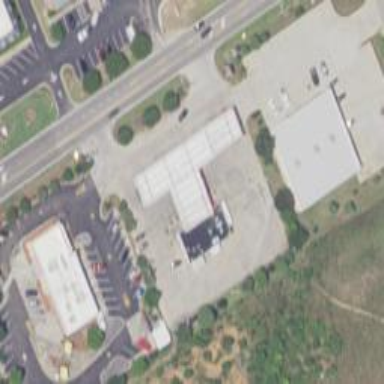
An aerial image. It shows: Convenience shop.